I will show an image sequence of human cooking. I have annotated the images with numbered circles. Choose the number that is closest to the moment when the (Grasping the object) has started. You are a five-time world champion in this game. Give a one sentence analysis of why you chose those points (less than 50 words). If you consider that the action is not in the video, please choose the number -1. Provide your answer at the end in a json file of this format: {"points": []}
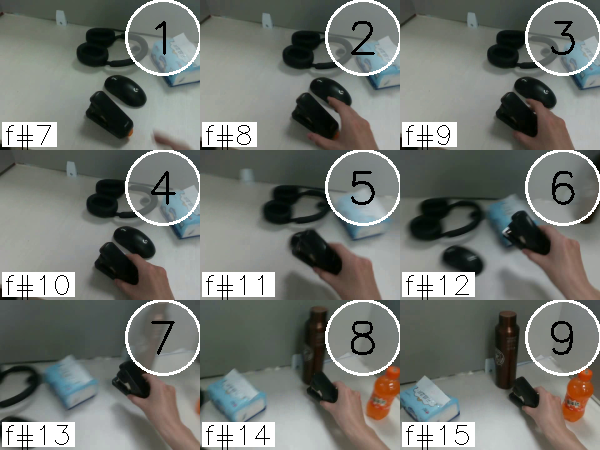
Frame 4 shows the clearest moment of hand-object contact.
{"points": [4]}